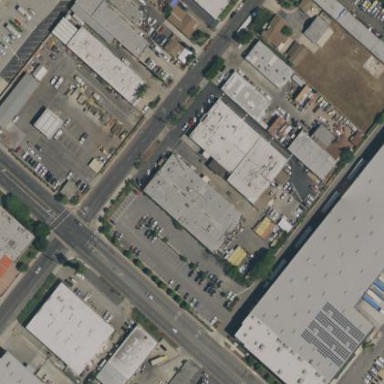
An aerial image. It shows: Industrial building.